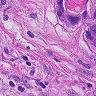
Metastatic tissue present: yes